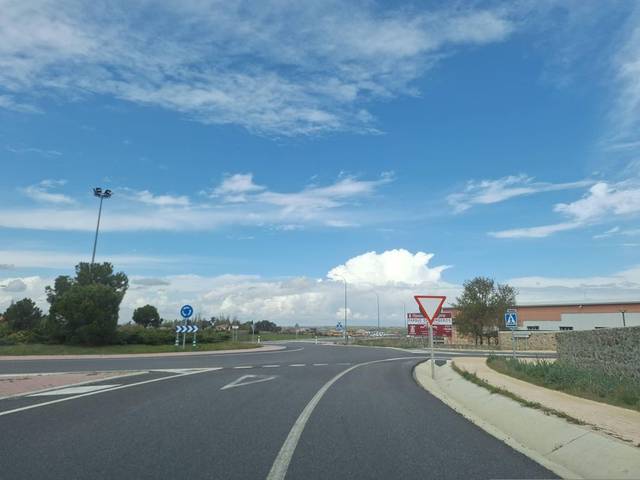
Region: Spain
Coordinates: 40.914, -4.065